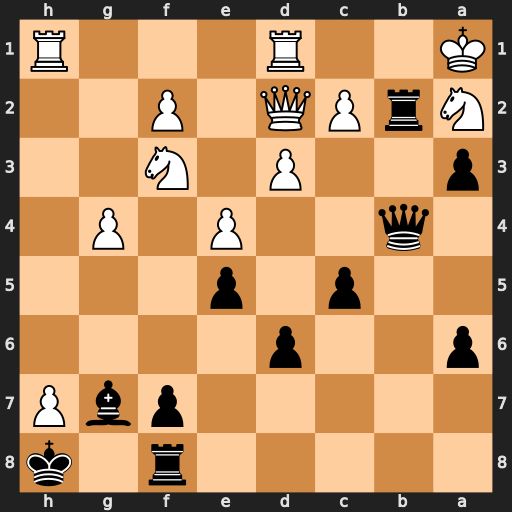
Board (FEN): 5r1k/5pbP/p2p4/2p1p3/1q2P1P1/p2P1N2/NrPQ1P2/K2R3R
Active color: b
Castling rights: -
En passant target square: -
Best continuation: Rxa2+ Kxa2 Qb2#